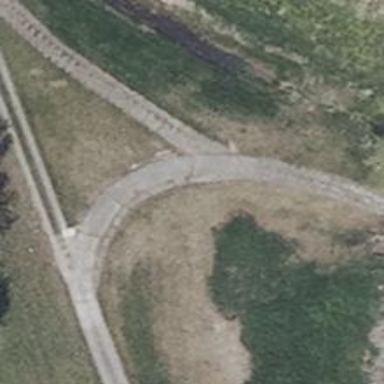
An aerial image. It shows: Track road with concrete lanes of grade1 quality.